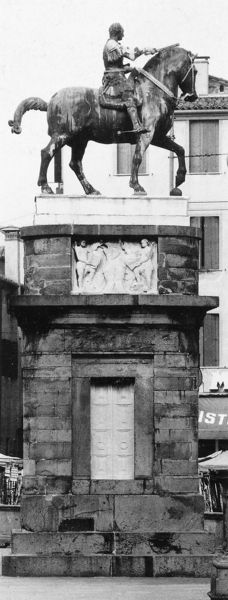
Titel: Reiterstandbild des Condottiere Erasmo da Narni, Gattamelata
Künstler: Donatello
Standort: Padua, Piazza del Santo (EU - I - Venetien)
Schlagwörter: mann, fenster, schwarz, säule, tür, dach, haus, sockel, stein, steine, figur, pferd, reiter, schornstein, statue, sattel, schweif, relief, schrift, platz, king, soldier, steps, sword, white, window, black, grey, windows, picture, stufen, platte, foto, fotografie, denkmal, soldat, ritter, rüstung, man, stone, building, street, armor, knight, sporen, black and white, tail, battle, monument, photo, sculpture, hasu, door, standbild, italy, markise, city, public, wilhelm, neck, reiterdenkmal, bricks, war, horse, reins, warrior, soldate, hooves, pillar, carving, lord, photograph, mane, base, glory, horseman, horsemen, rider, saddle, arched, panels, white stone, pferd denkmal reiter standbild antike, waeiß, streaked, hocks, ist, frederico